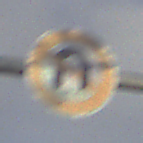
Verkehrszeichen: VerbotWenden
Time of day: SunriseSunset
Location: Outdoor (Nature)
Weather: PartlyCloudy
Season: NotSpecified
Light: Natural